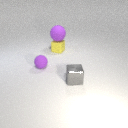
small yellow rubber cube below large purple rubber sphere